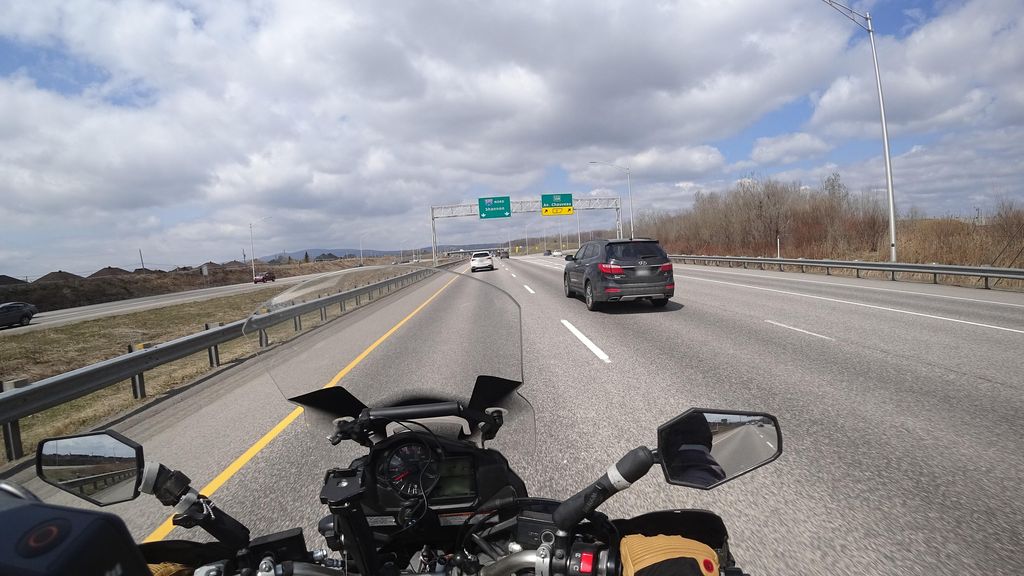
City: quebec_city